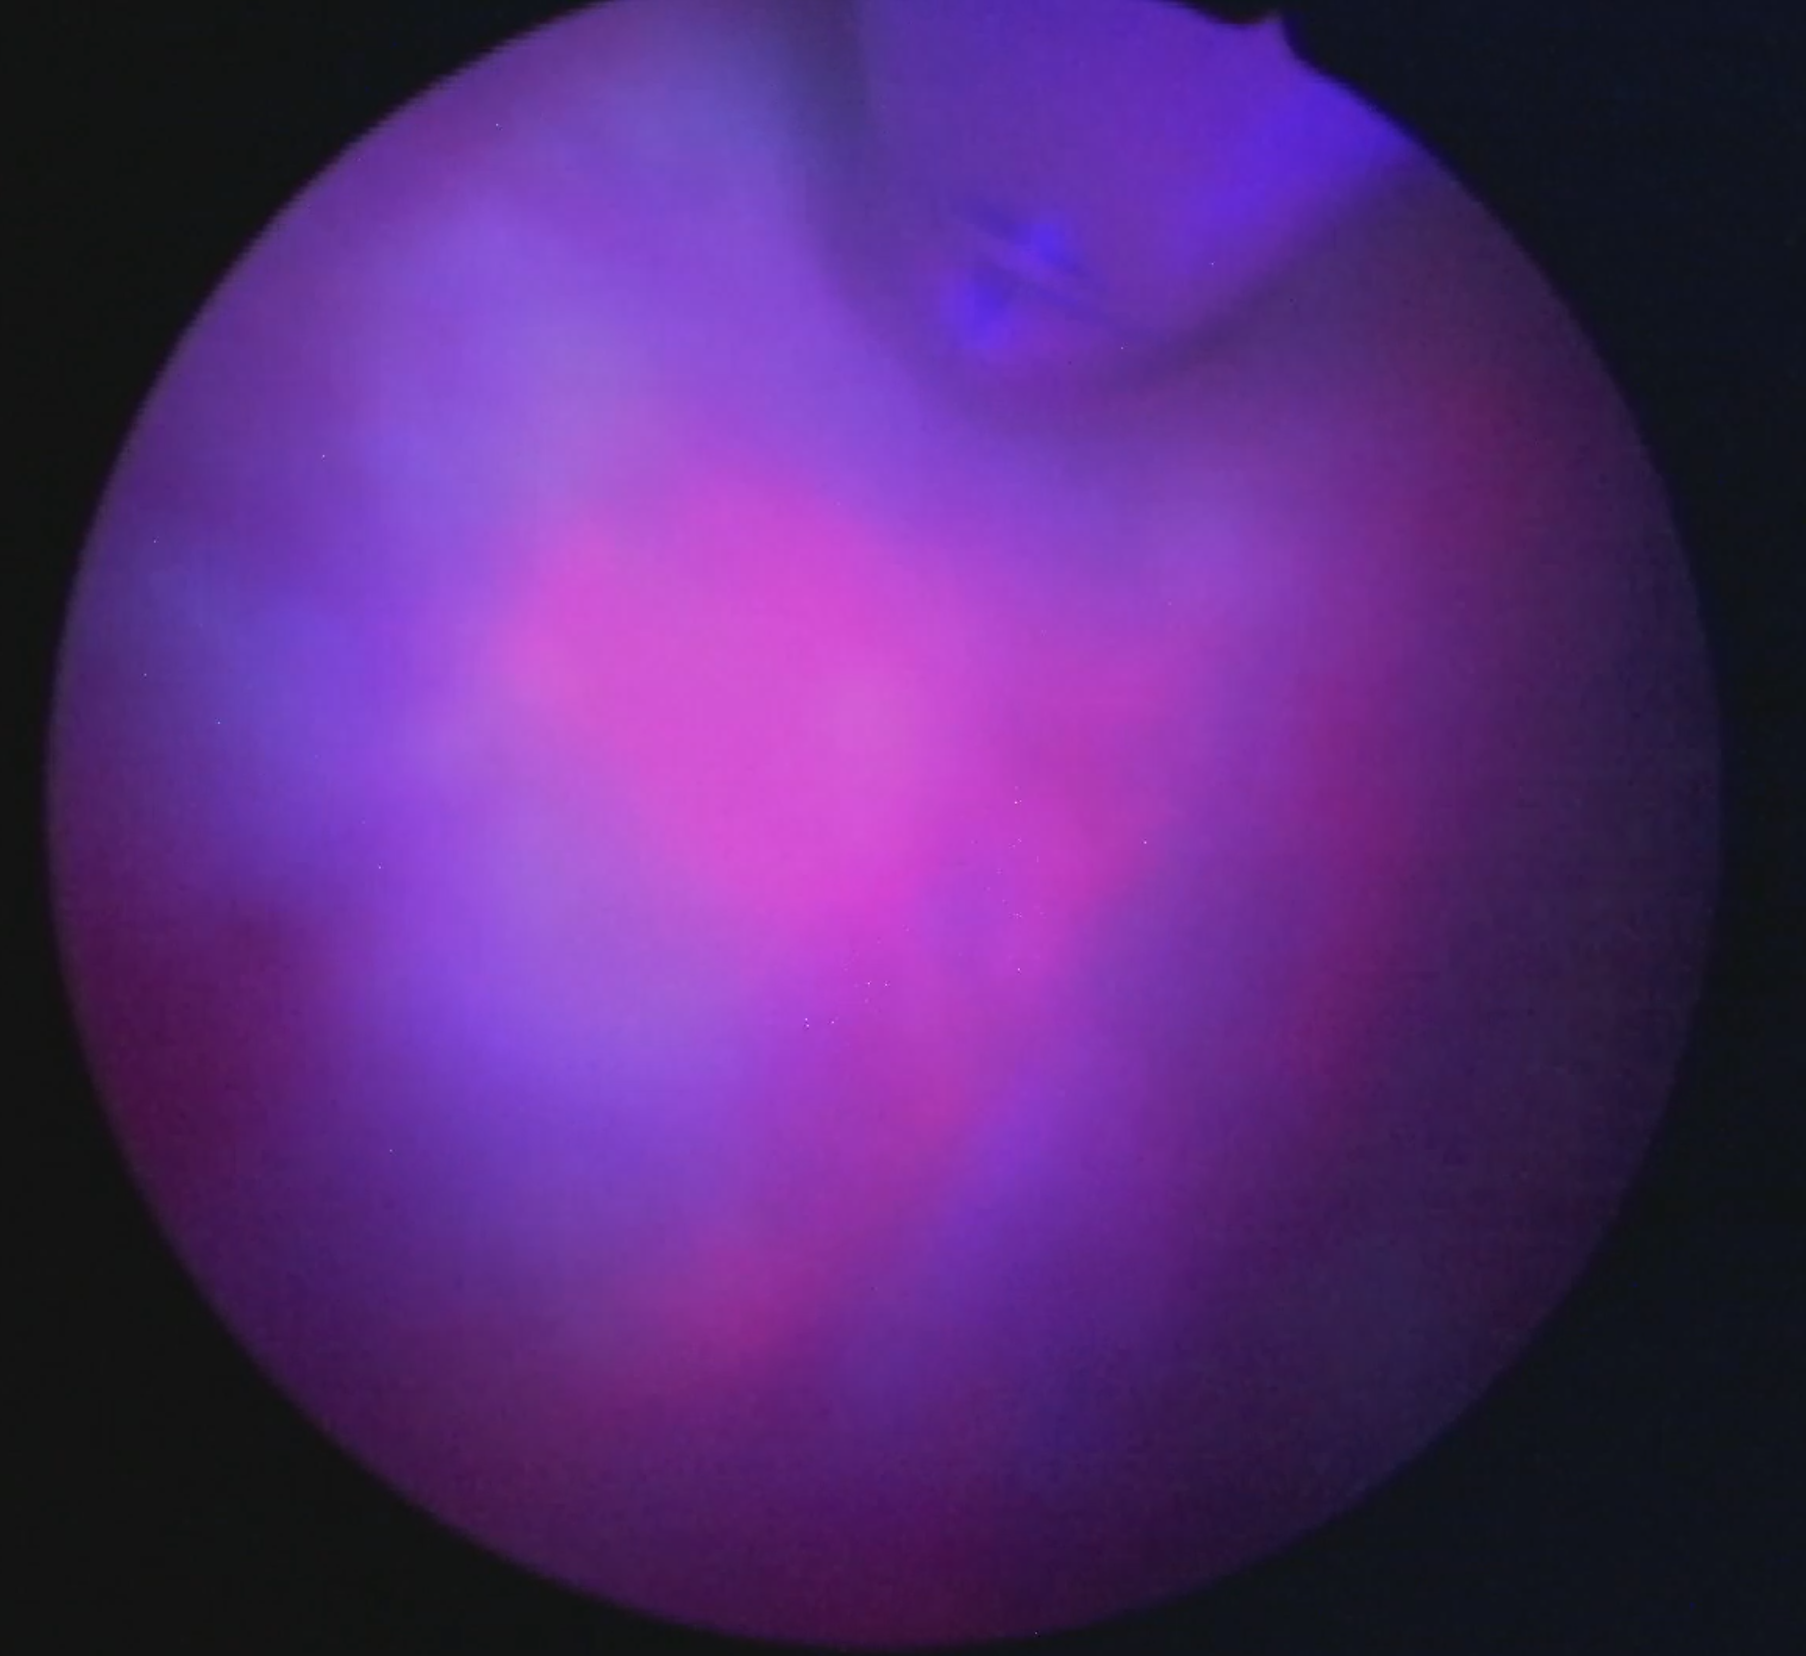
Modality: BLC
Class: Malignant
Subclass: CIS
Lesion: L2
Stage: Tis
Morphology: Non-papillary
Bladder cancer association: Yes